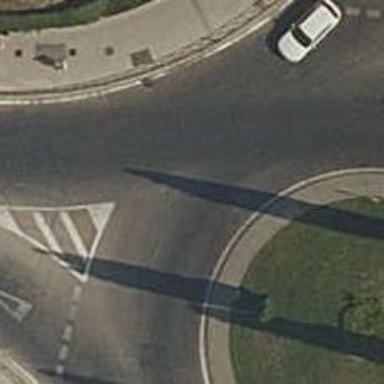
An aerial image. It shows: Tertiary road made of asphalt leading to roundabout junction.